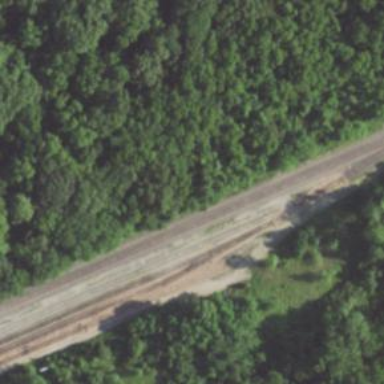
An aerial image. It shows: Railway yard.